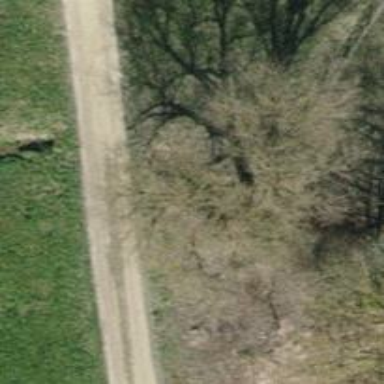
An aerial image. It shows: Culvert tunnel underneath ditch.